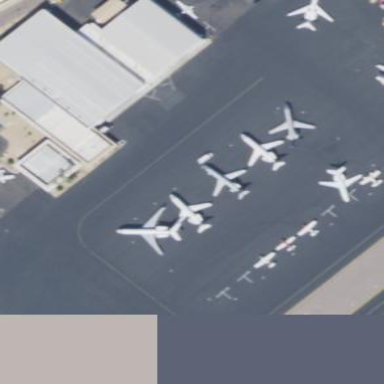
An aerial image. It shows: Hangar located at airport.